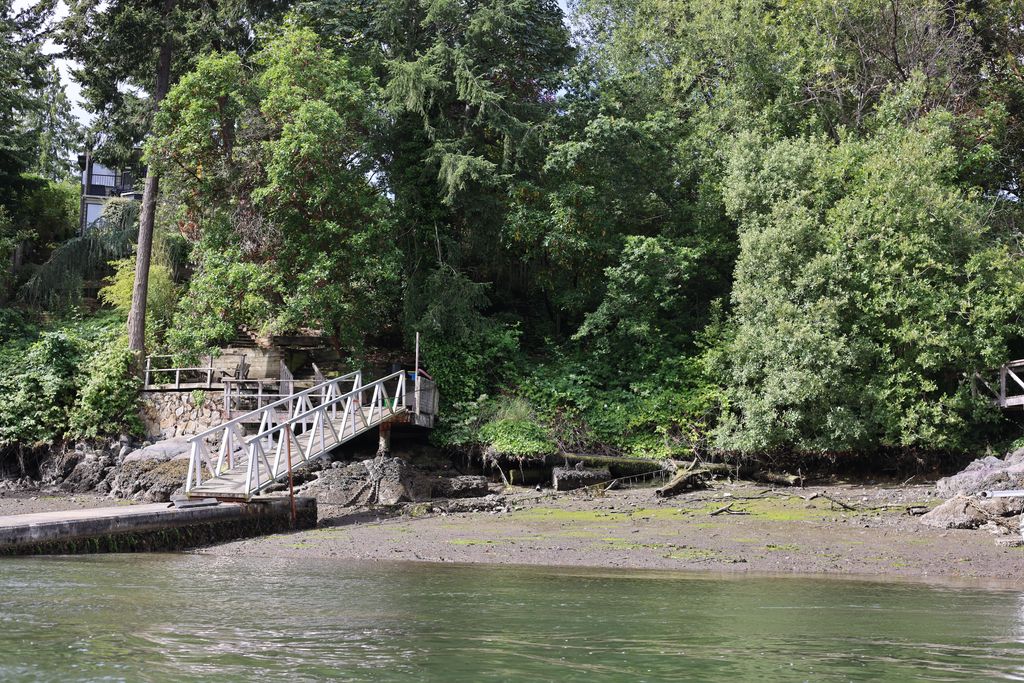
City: victoria